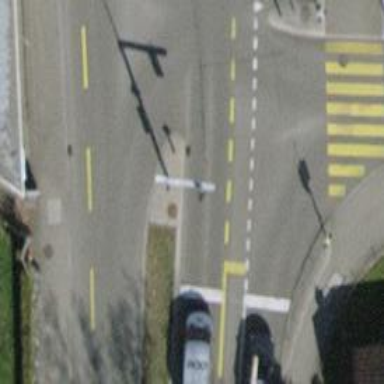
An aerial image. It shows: Road with traffic signals.